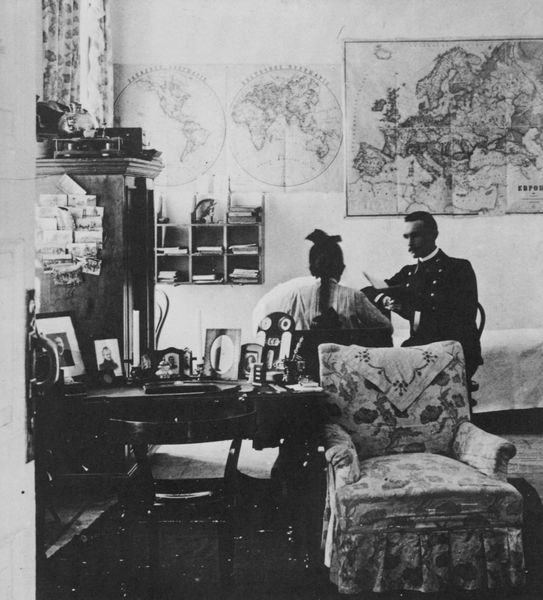
Titel: Prinzessin Sophie Trubezkoj mit ihrem Lehrer
Künstler: Russischer Photograph
Schlagwörter: dunkel, gemälde, mann, schatten, weiß, sitzen, fenster, frau, grau, hell, holz, jahrhundertwende, licht, raum, reden, rücken, schwarz, stuhl, stühle, tisch, tür, zimmer, tuch, gespräch, muster, schleife, anzug, bart, hemd, regal, schnurrbart, wand, kragen, rahmen, bild, möbel, porträt, signatur, vorhang, interieur, sessel, stoff, paar, kamin, ofen, arbeitszimmer, bilder, bücher, fotos, papier, schrank, schreibtisch, sofa, wohnzimmer, lehne, unterhaltung, bank, gardine, jugendstil, sprechen, karten, zopf, floral, lesen, atelier, bett, stube, überwurf, knöpfe, schnauzer, foto, fotografie, photographie, buch, zettel, schwarz-weiss, beamte, uniform, soldat, kugel, offizier, vermeer, vitrine, photo, türklinke, besuch, karte, ehe, betttuch, brief, landkarte, postkarte, sekretär, büro, telefon, globus, fotographie, welt, ablage, fotografi, polsterbezug, korrespondenz, post, europa, wohnraum, sekretärin, nachgestellt, landkarten, weltkarte, weltbild, postkarten, fotograf, fotorahmen, biler, diktat, diskussion uniform, dunkles haar, europakarte, familienfotos, fotosammlung, gepsräch, holzsühle, hängeregal, kartenmaterial, kartensammlung, koffergriff, stoff europa, tabuwort, tischbilder, vögö, weltkarten